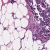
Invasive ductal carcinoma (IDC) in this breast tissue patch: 0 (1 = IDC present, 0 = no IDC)